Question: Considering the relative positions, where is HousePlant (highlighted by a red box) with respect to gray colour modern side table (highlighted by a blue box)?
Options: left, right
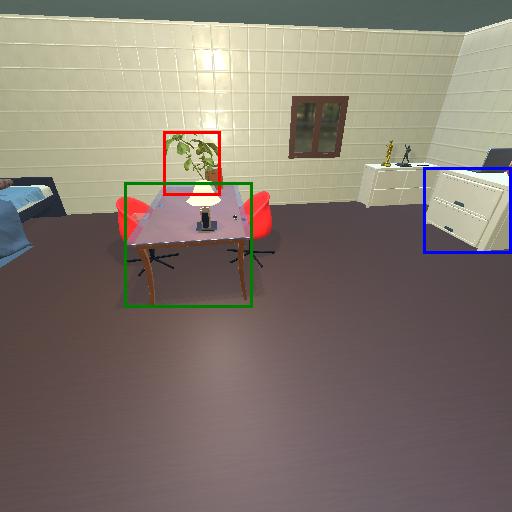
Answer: left